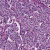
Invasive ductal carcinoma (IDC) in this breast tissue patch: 1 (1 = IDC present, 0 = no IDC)